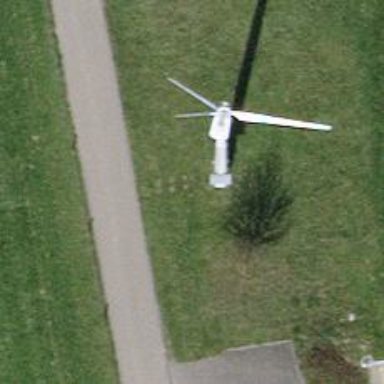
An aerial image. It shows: Wind power generator employing wind turbines.